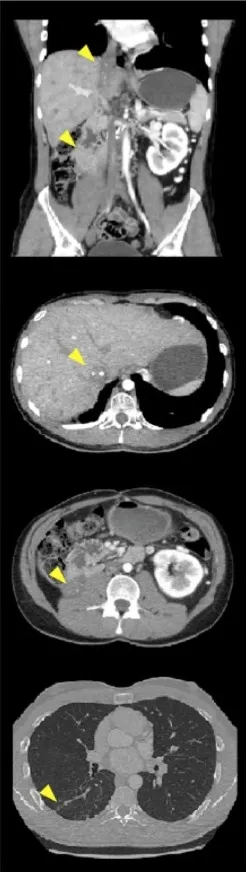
CT scan images demonstrate a decrease in size of surgical site nodules, inferior vena cava tumor thrombus, paraaortic lymph node metastasis, and lung nodules after eight and fifteen infusions of nivolumab. (C) After fifteen infusions of nivolumab.
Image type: radiology (ct)